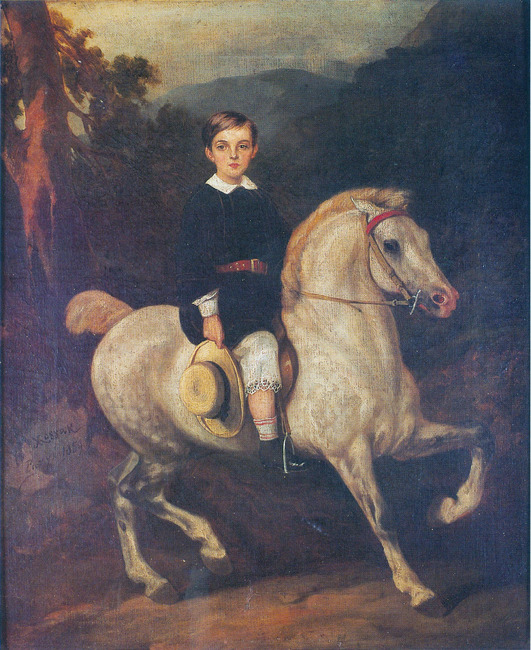
Title: Ruiterportret van de zoon van generaal Hauke
Artist: Juliusz Kossak
Earliest date: 1859
Latest date: 1859
Genre: painting
Keywords: equestrian portrait, child portrait, boy, gray (horse), pony, halting (horses), hat in hand